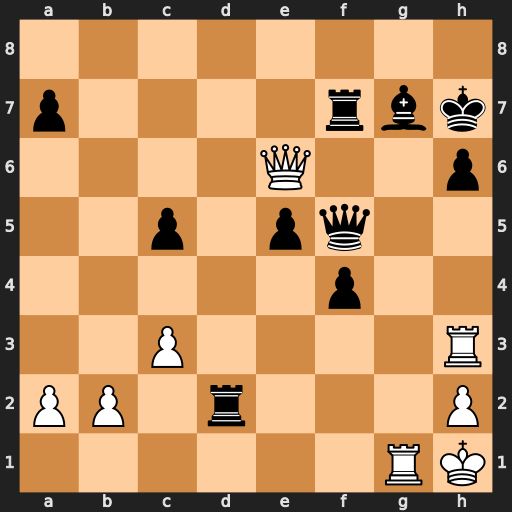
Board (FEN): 8/p4rbk/4Q2p/2p1pq2/5p2/2P4R/PP1r3P/6RK
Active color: w
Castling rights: -
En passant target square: -
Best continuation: Rxg7+ Kxg7 Qxh6+ Kg8 Qh8#